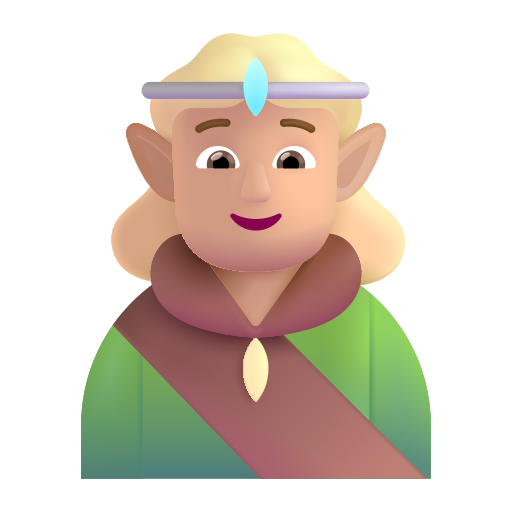
person elf color  light